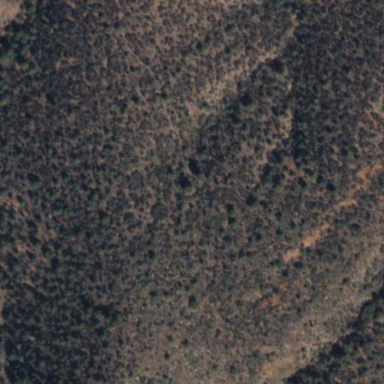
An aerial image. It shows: Scrub area with evergreen needle-leaved vegetation.